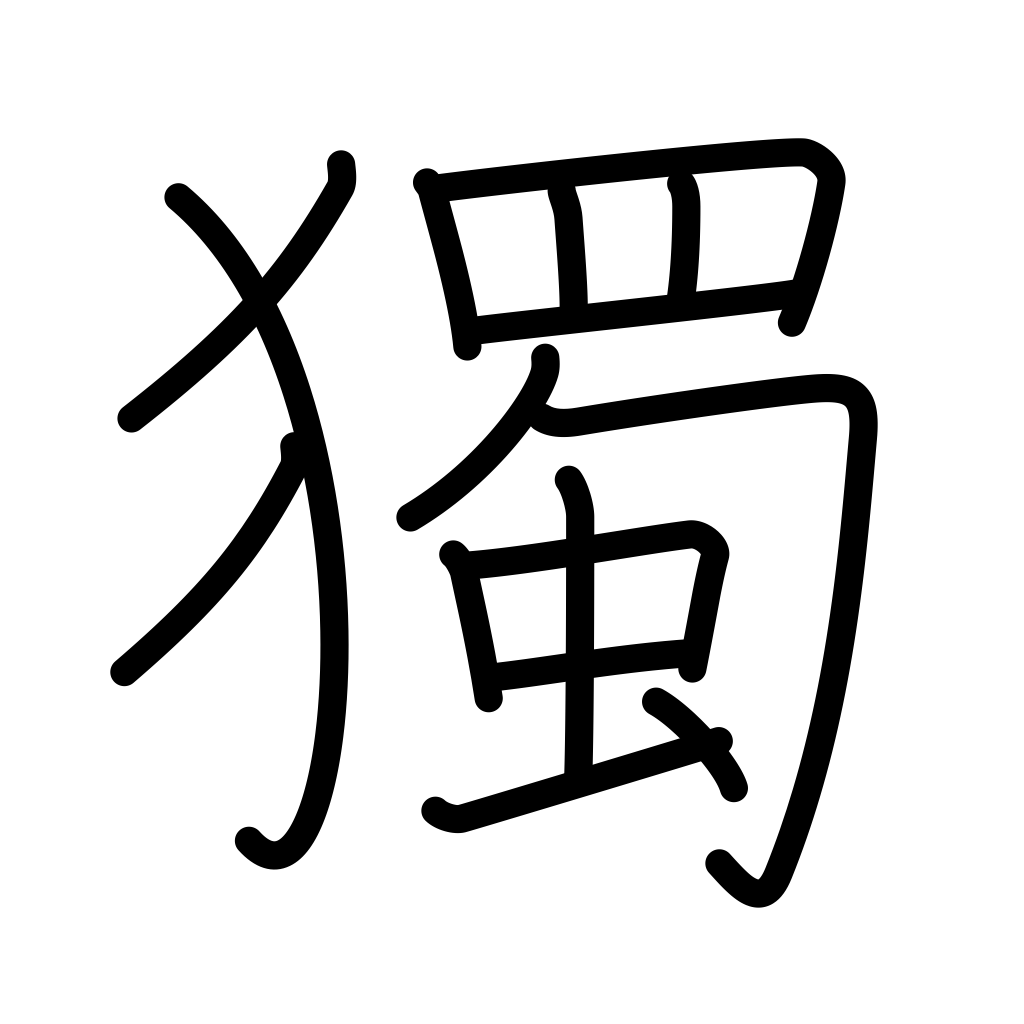
Meaning: alone, spontaneously, Germany